Question: My program is suppose to calculate the bonus using a multidimensional array, based the weeks and reviews, I try to make the program fail, it returns the right string, but in the output box, tells me exception, How do I stop the exception within a multidimensional Array? Below is the code and Output.
'''
static int bonus[][] = {{5, 9, 16, 22, 44},
{10, 12, 18, 25, 36},
{20, 25, 32, 42, 53},
{32, 38, 45, 55, 68},
{46, 54, 65, 77, 90},
{60, 72, 84, 96, 120},
{85, 100, 120, 140, 175}};
static int weeks;
static int reviews;
calcButtonActionPerformed(java.awt.event.ActionEvent evt) {
// TODO add your handling code here:
weeks = Integer.parseInt(weeksWorked.getText());
if (weeks > 6) {
weeks = 6;
}
else if(weeks < 0){
outputBox.setText("Invalid Number");
}
reviews = Integer.parseInt(weeksWorked.getText());
if (reviews > 4) {
reviews = 4;
}
this.outputBox.setText("$" + bonus[weeks][reviews]);
}
'''

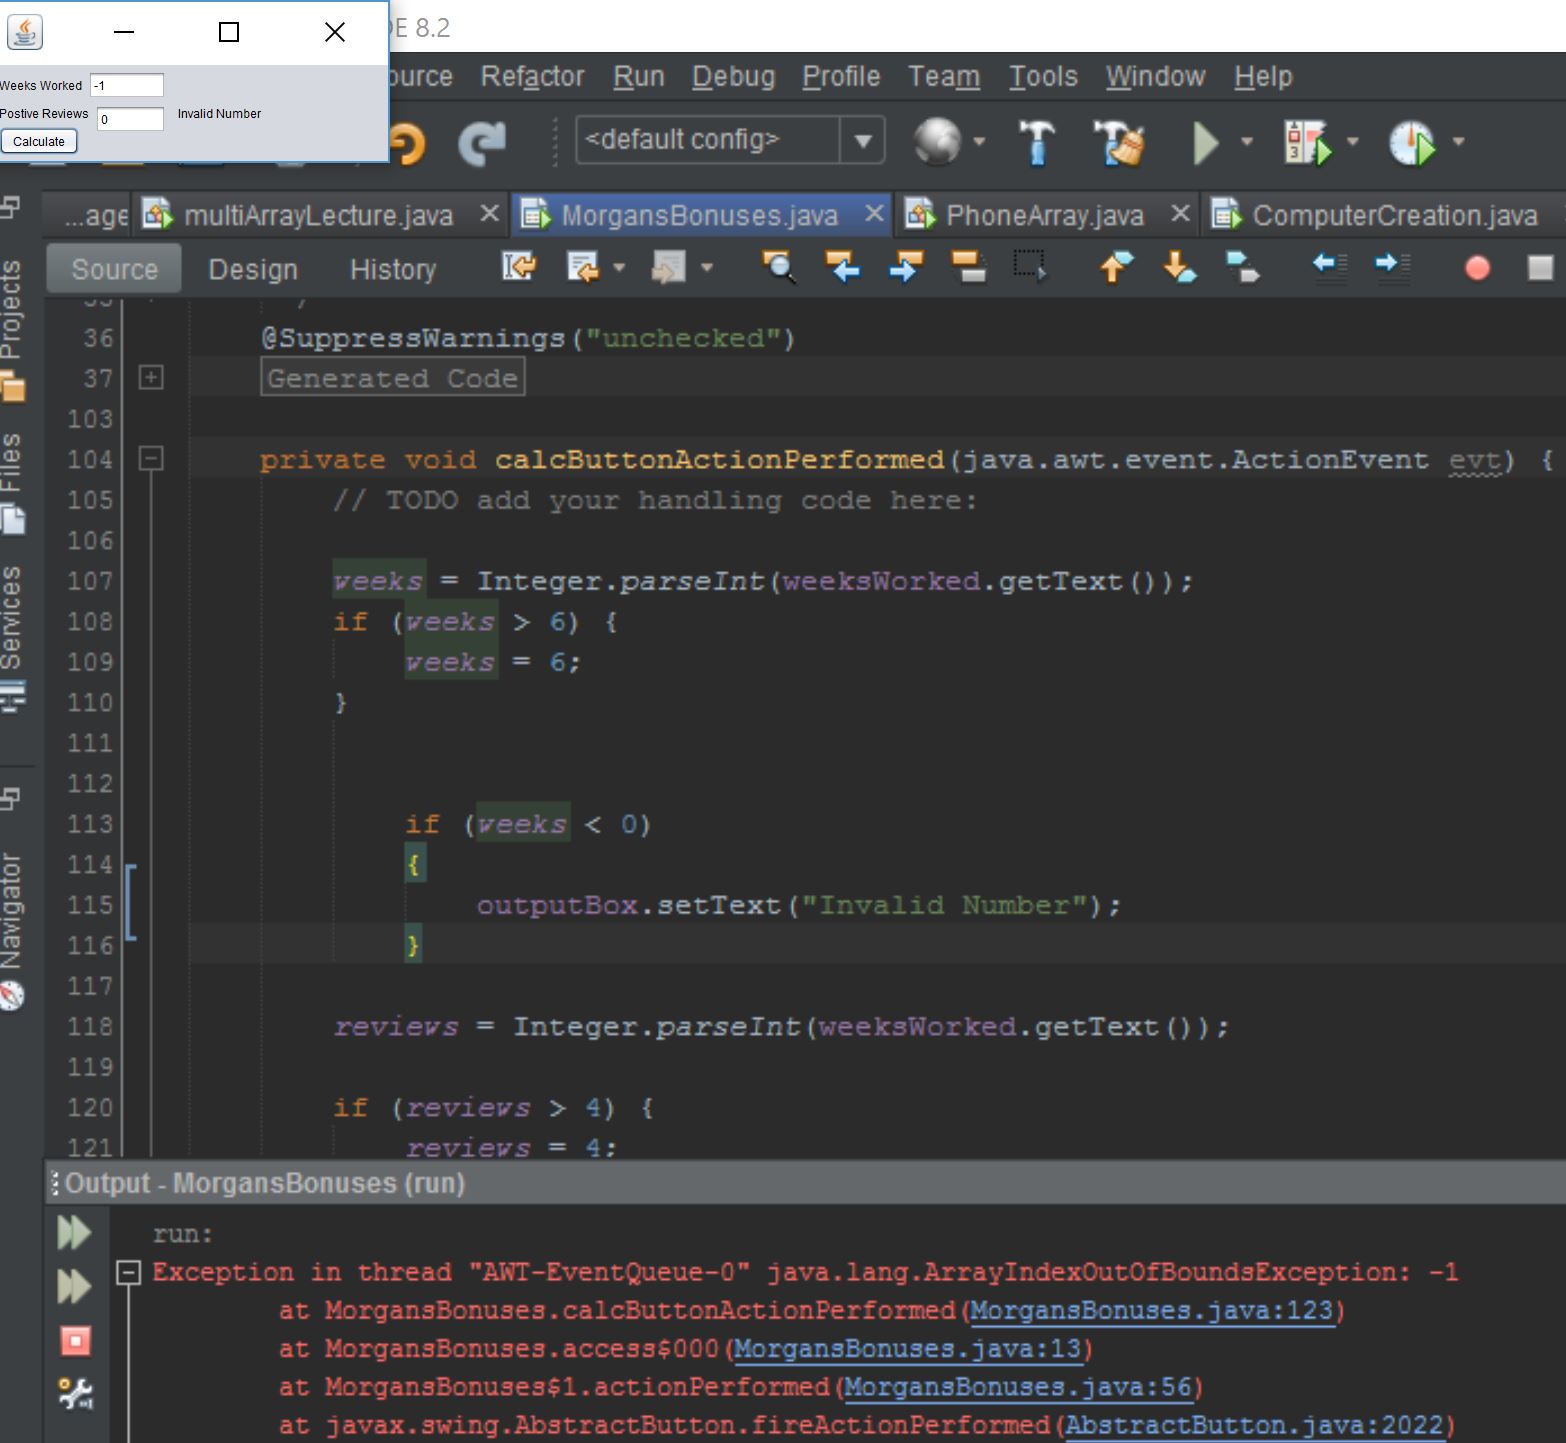
Answer: When you enter -1 you first set the outputBox text to "Invalid Number", but then you continue to use that invalid week number on line 123.
This would probably be easy to test if you used the debugger.